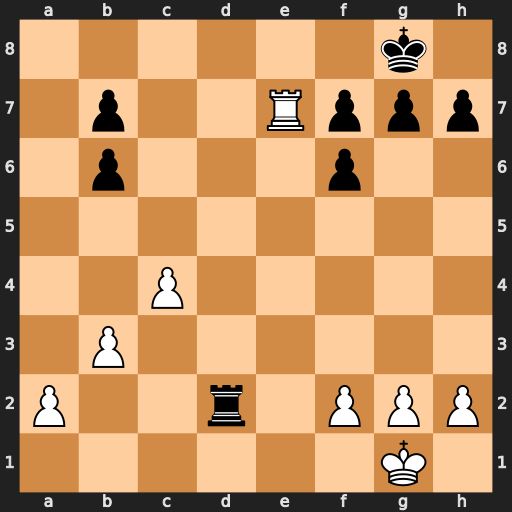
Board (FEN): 6k1/1p2Rppp/1p3p2/8/2P5/1P6/P2r1PPP/6K1
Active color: w
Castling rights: -
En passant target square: -
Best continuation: Re8#